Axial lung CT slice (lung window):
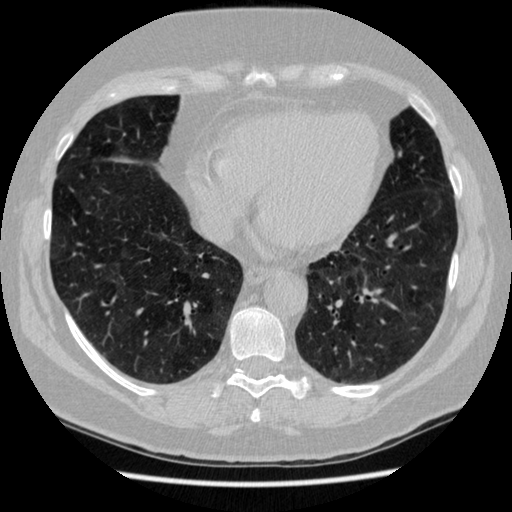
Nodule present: no